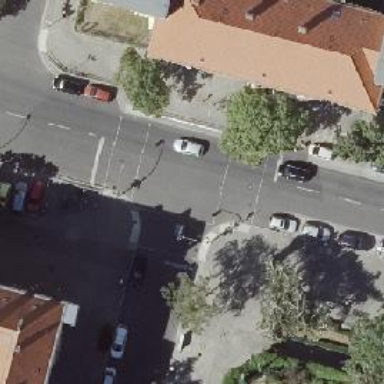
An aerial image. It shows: Asphalt footway with crossing equipped with traffic signals.